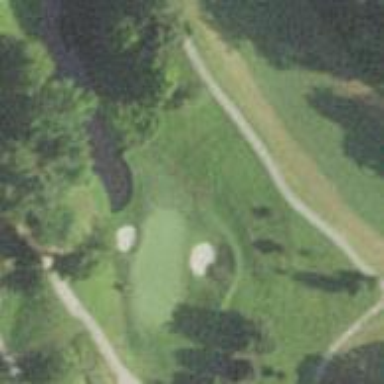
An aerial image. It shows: View of golf hole.